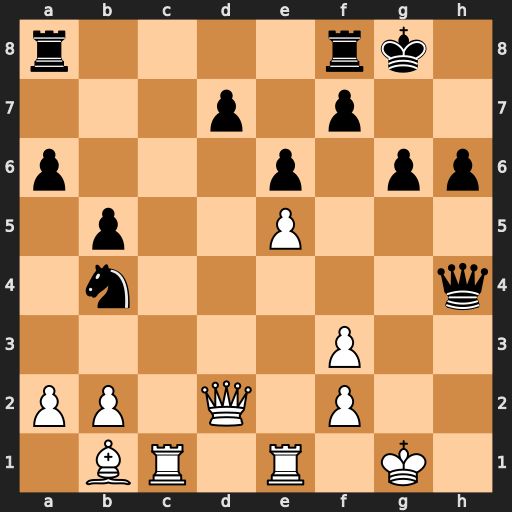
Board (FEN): r4rk1/3p1p2/p3p1pp/1p2P3/1n5q/5P2/PP1Q1P2/1BR1R1K1
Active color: w
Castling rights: -
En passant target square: -
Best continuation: Re4 Qh5 Rxb4